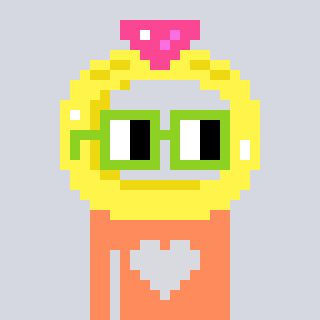
a pixel art character with square light green glasses, a ring-shaped head and a peachy-colored body on a cool background